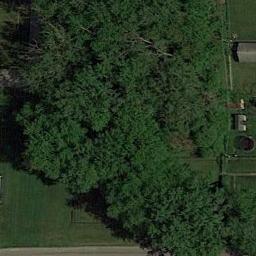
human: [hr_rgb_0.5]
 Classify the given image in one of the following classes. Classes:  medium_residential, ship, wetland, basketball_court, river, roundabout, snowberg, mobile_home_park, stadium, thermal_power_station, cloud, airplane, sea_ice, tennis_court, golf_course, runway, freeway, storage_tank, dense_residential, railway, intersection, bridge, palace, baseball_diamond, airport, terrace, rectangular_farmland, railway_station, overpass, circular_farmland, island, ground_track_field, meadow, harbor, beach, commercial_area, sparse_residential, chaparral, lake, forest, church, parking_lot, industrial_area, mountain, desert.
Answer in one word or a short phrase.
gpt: forest